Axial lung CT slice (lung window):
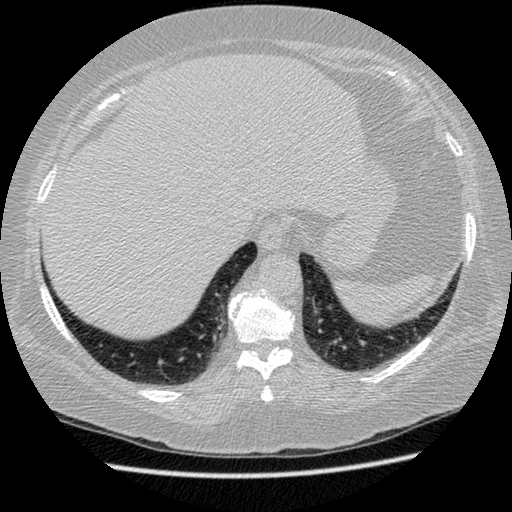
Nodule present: no